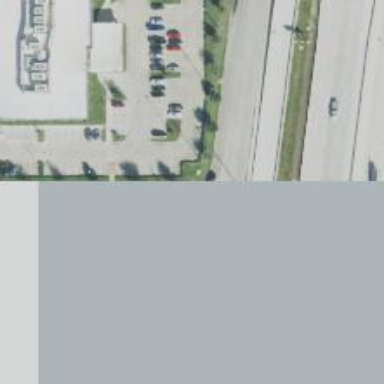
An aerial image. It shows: Secondary road with frontage road.